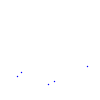
Particle: kaon